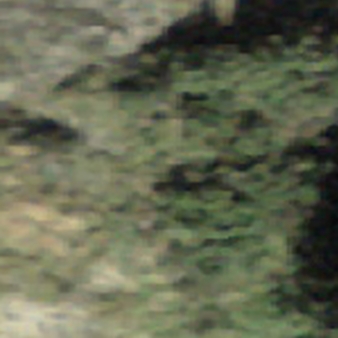
Label: other